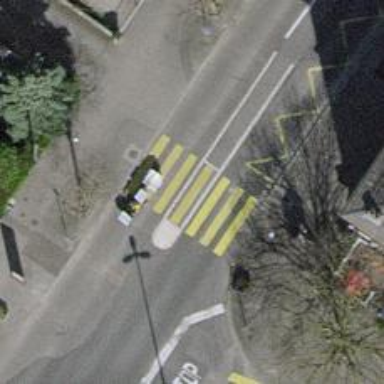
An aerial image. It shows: Uncontrolled crossing with pedestrian island.